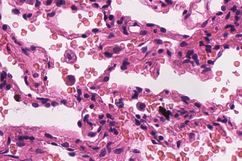
Tumor epithelial tissue: no
Tumor-associated stroma tissue: no
Normal tissue: yes